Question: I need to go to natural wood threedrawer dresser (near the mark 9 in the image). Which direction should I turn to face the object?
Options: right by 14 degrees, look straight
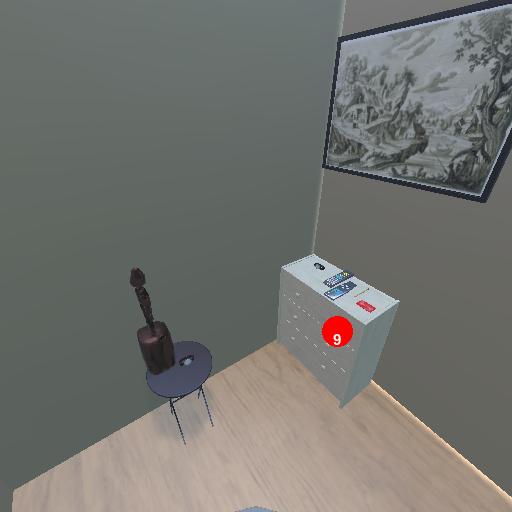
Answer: right by 14 degrees